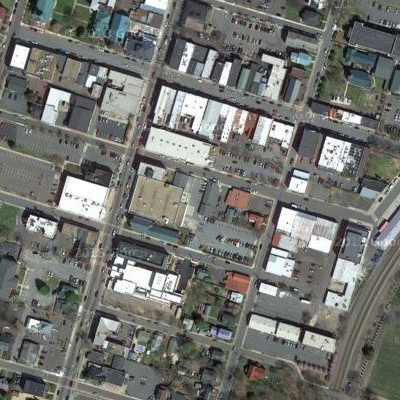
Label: cIndustry